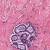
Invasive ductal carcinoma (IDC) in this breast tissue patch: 0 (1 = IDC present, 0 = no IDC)